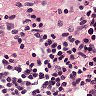
Metastatic tissue present: no